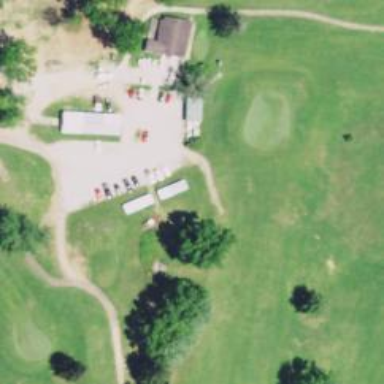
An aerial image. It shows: Pathway for golfing.